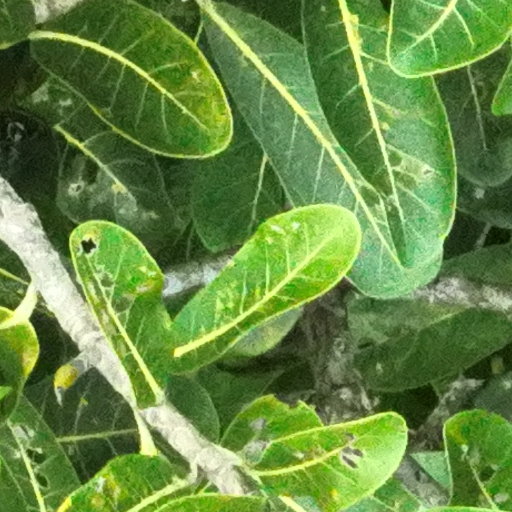
Species: Ficus obtusifolia
GBIF accepted scientific name: Ficus obtusifolia
Crown area (m\u00b2): 680.167